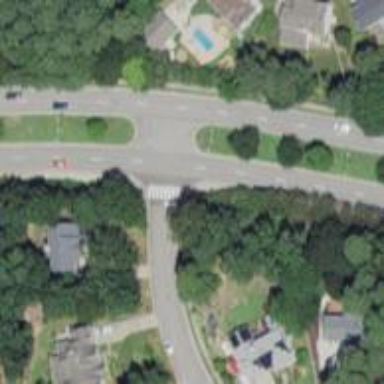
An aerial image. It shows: Unmarked road crossing.